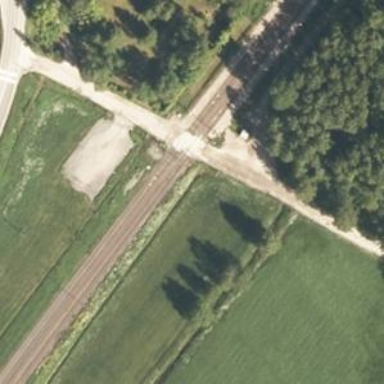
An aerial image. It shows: Level crossing with both lights and saltire in place.